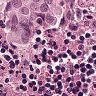
Metastatic tissue present: yes